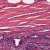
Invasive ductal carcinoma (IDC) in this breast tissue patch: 1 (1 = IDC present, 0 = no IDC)